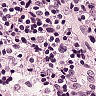
Metastatic tissue present: no